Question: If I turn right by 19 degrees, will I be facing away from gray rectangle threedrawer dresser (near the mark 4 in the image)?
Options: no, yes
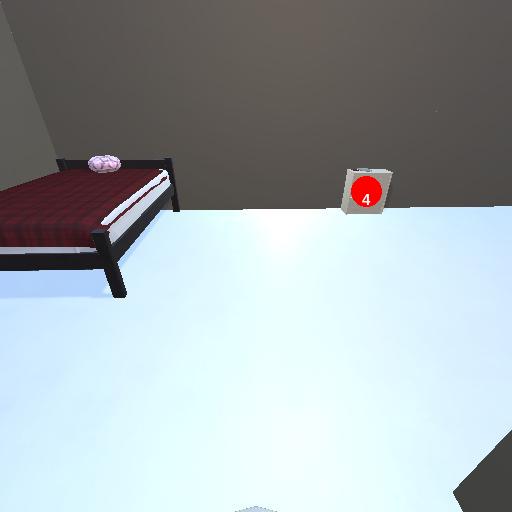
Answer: no